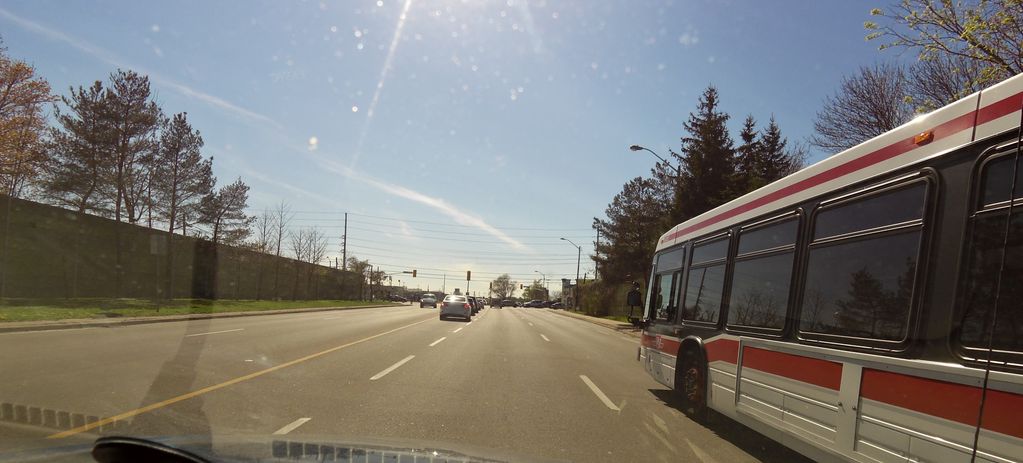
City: toronto